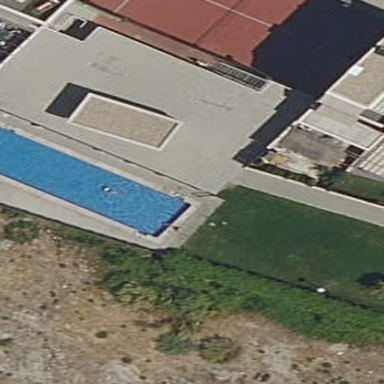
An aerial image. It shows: Swimming pool area designated for leisure and sport.